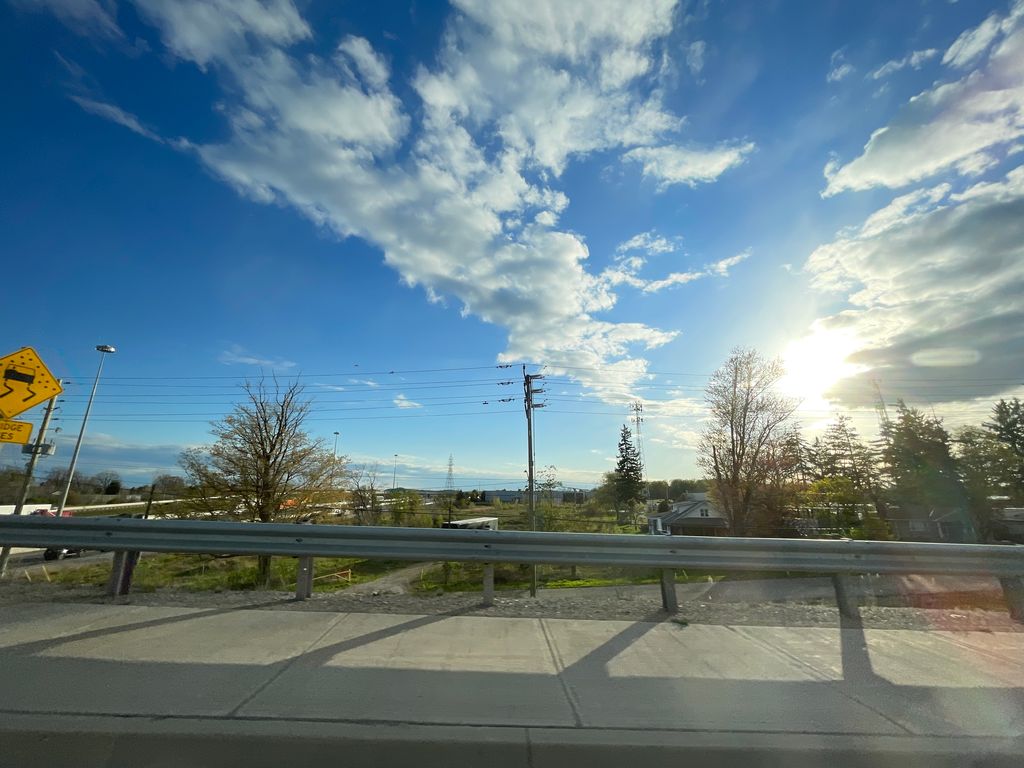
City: kitchener-waterloo